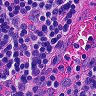
Metastatic tissue present: no